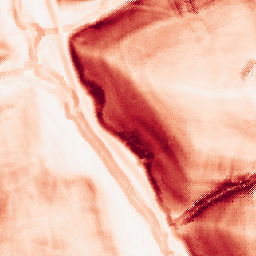
Category: morphological
Decomposition family: morphological_gradient
Decomposition parameters: size: 7
shape: square
Upsampling method: regularized
Upsampling parameters: scale: 4
lambda_reg: 0.1
Upsampling scale: 4